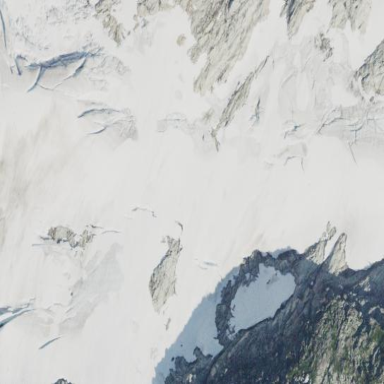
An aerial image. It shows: Majestic glacier in the distance.